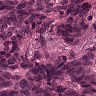
Metastatic tissue present: yes